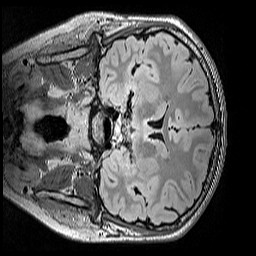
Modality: FLAIR
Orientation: coronal
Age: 12
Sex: male
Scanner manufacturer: siemens
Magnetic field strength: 3 T
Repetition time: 5 s
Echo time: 0.388 s